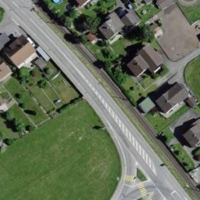
EUNIS habitat code: 57
Species observed at this site:
Stachys palustris